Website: macys
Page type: customer-info-address
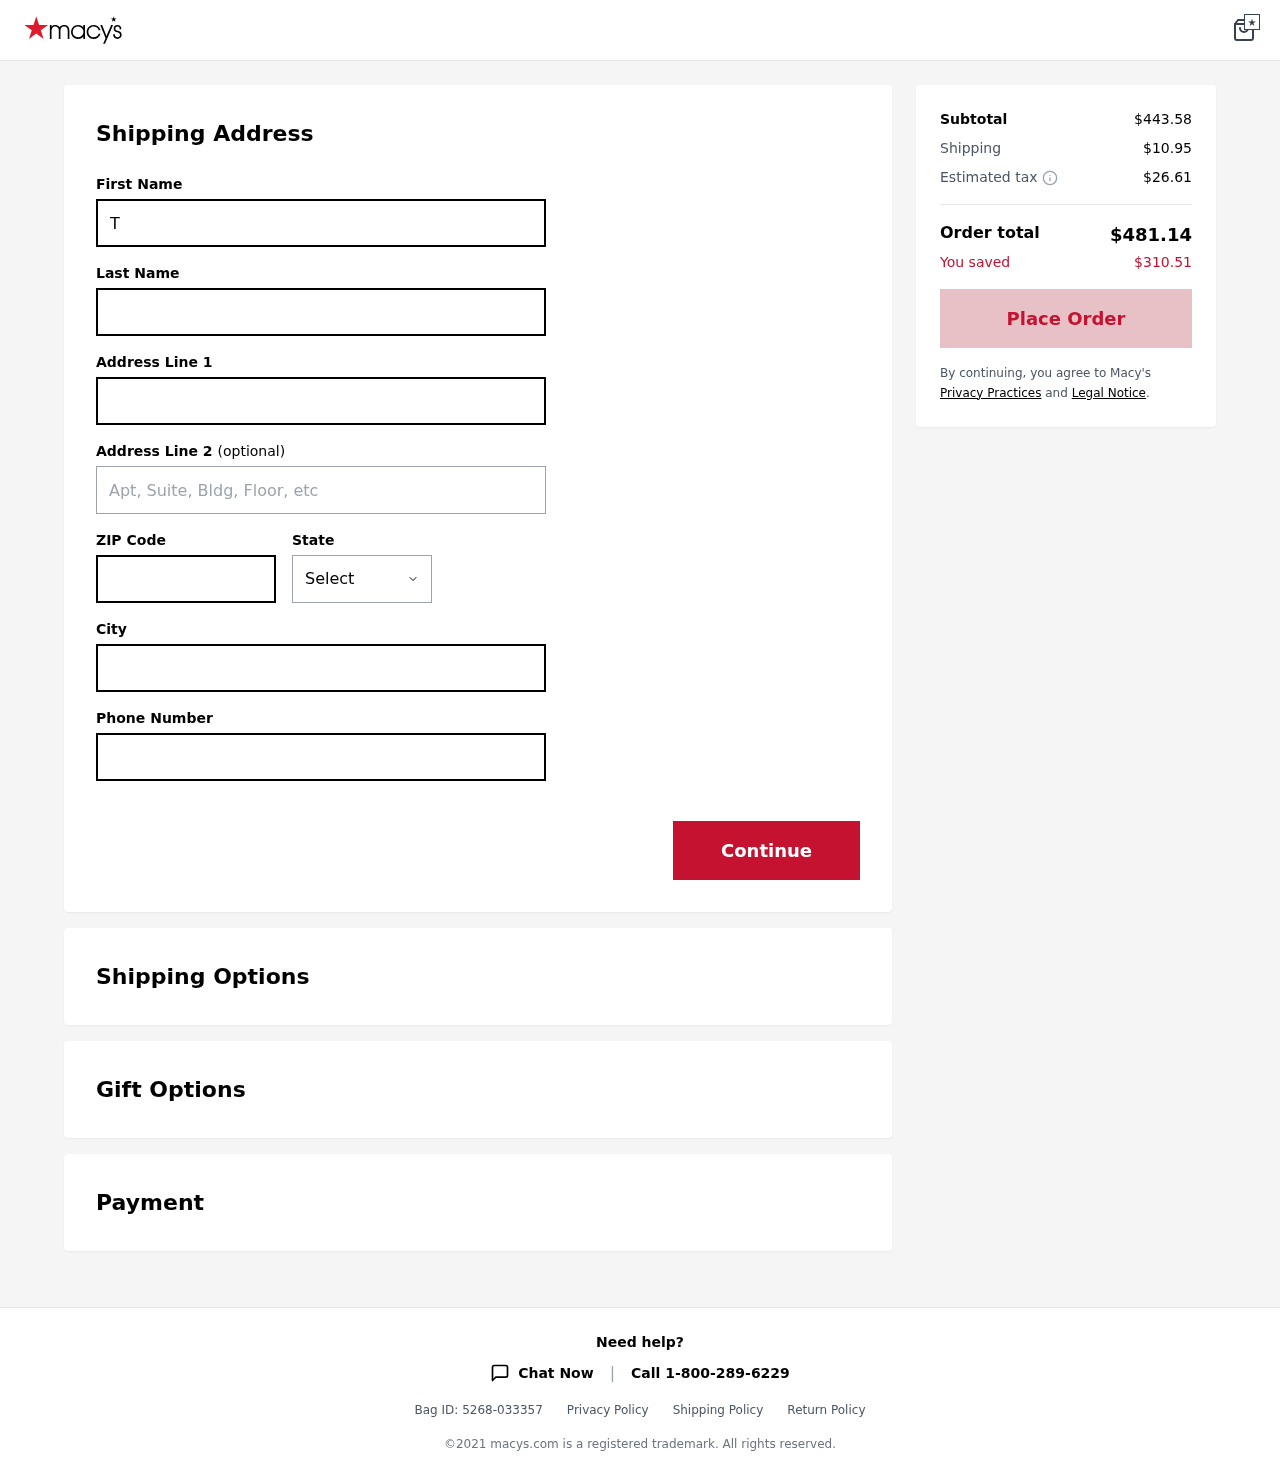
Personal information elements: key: PII_CITY
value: Phelpsmouth
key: PII_FIRSTNAME
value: Thomas
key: PII_LASTNAME
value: Lamb
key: PII_PHONE
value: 4353964979
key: PII_POSTCODE
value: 07561
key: PII_STATE
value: Tennessee
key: PII_STREET
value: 31029 Jennifer Pass Apt. 928
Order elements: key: ORDER_SUBTOTAL
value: $443.58
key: ORDER_SHIPPING_COST
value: $10.95
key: ORDER_TAX
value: $26.61
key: ORDER_TOTAL
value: $481.14
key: ORDER_SAVINGS
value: $310.51